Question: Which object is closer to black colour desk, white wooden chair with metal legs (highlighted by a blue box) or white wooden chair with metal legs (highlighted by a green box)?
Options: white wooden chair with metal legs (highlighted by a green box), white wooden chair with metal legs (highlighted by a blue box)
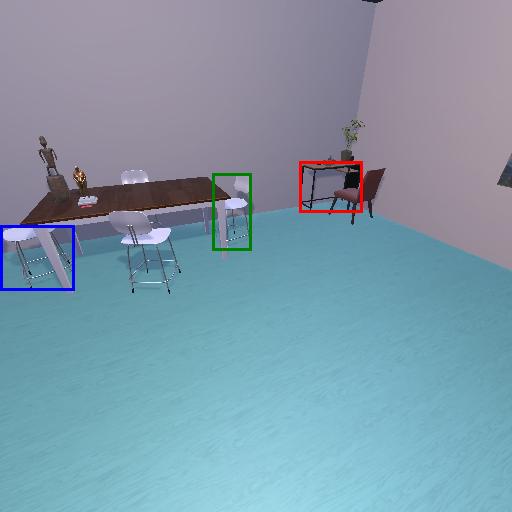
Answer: white wooden chair with metal legs (highlighted by a green box)